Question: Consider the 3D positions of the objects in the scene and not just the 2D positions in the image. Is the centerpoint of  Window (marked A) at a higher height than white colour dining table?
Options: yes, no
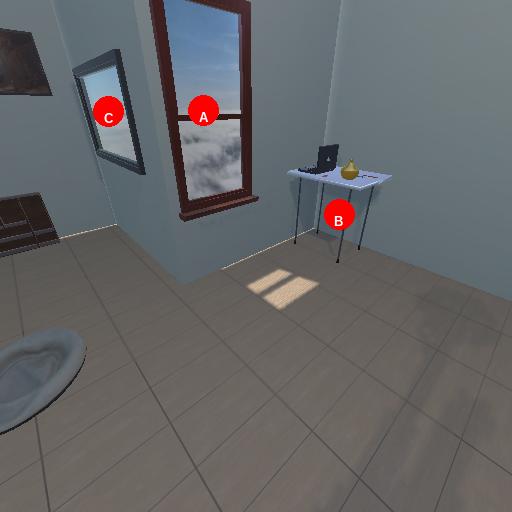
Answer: yes